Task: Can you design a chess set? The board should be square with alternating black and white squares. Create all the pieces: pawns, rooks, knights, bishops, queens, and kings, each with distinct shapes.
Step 5091:
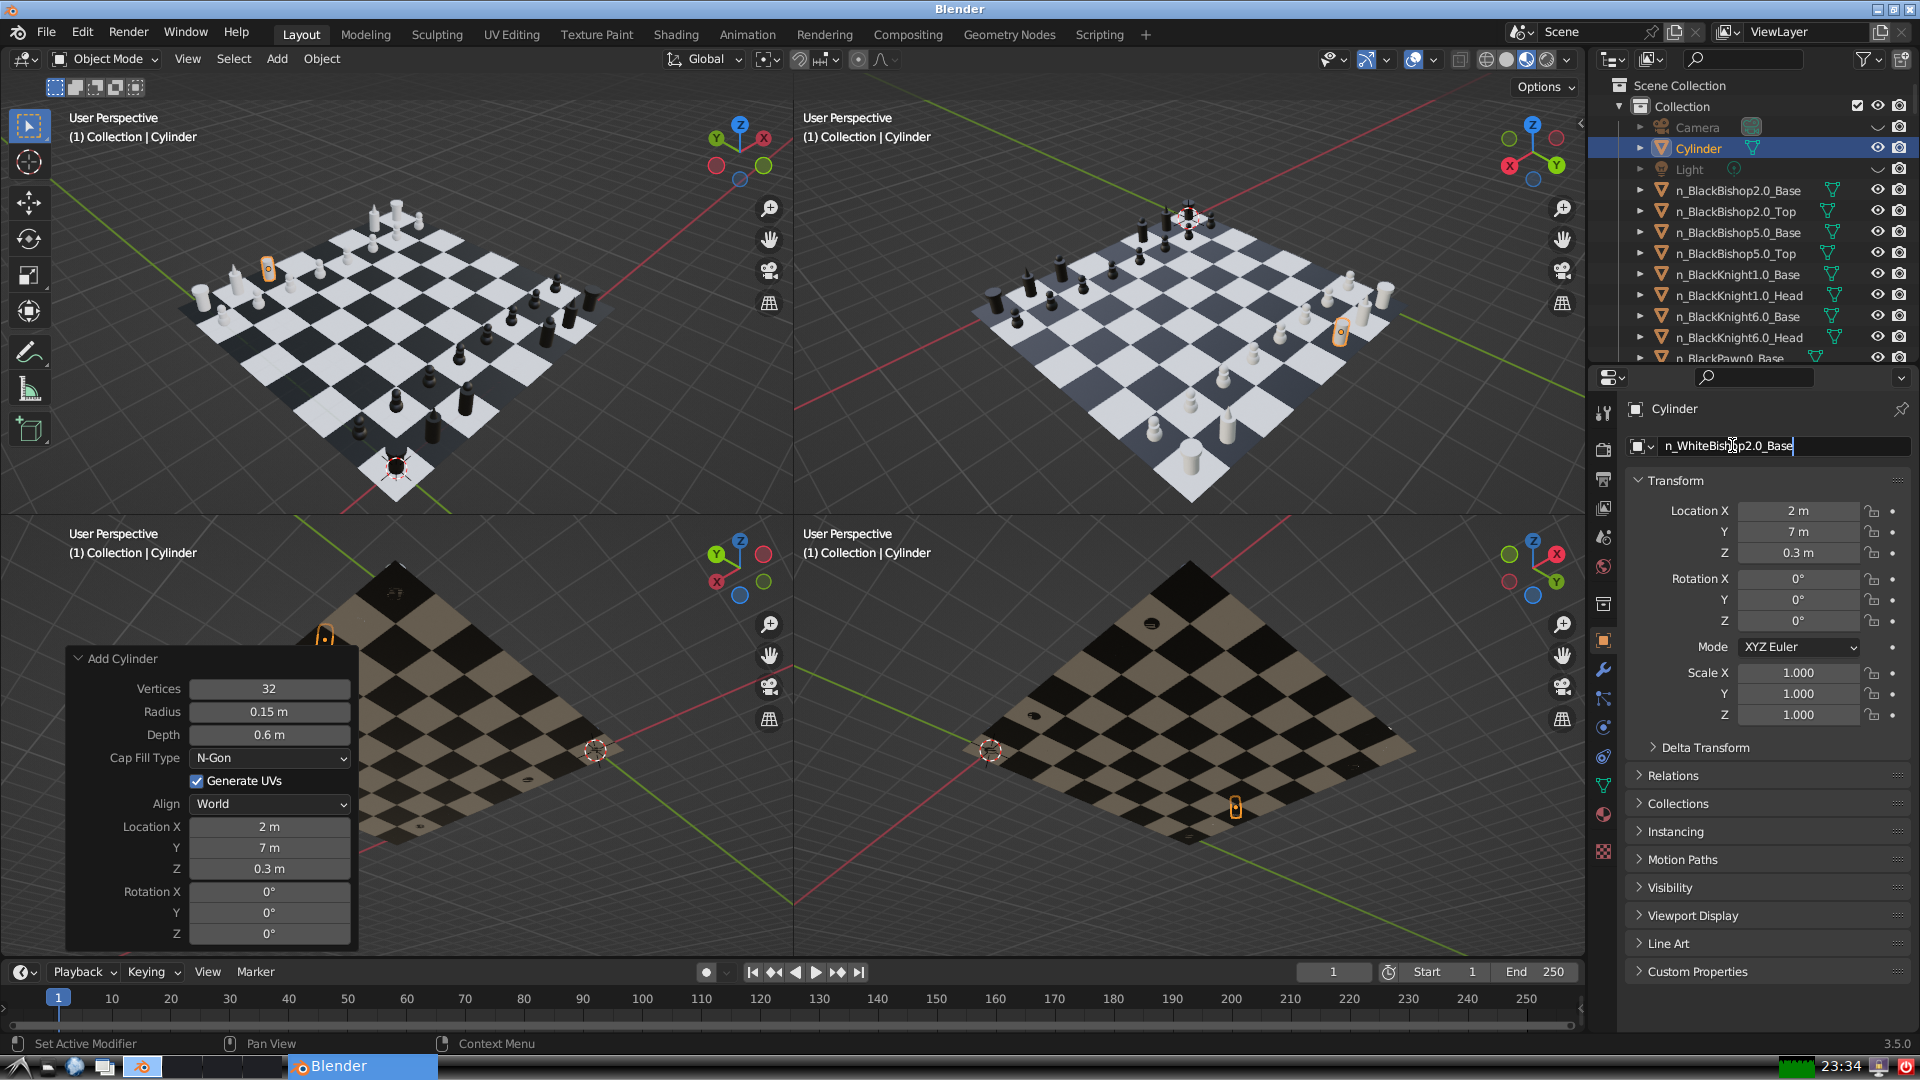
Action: {"key_press": ['Return']}